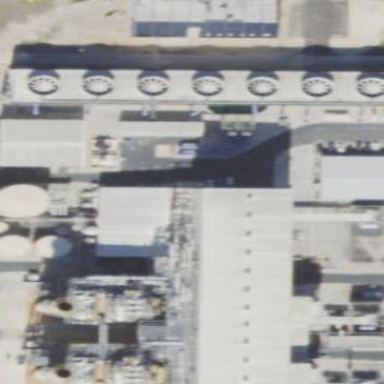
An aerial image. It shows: Industrial area with power plant.